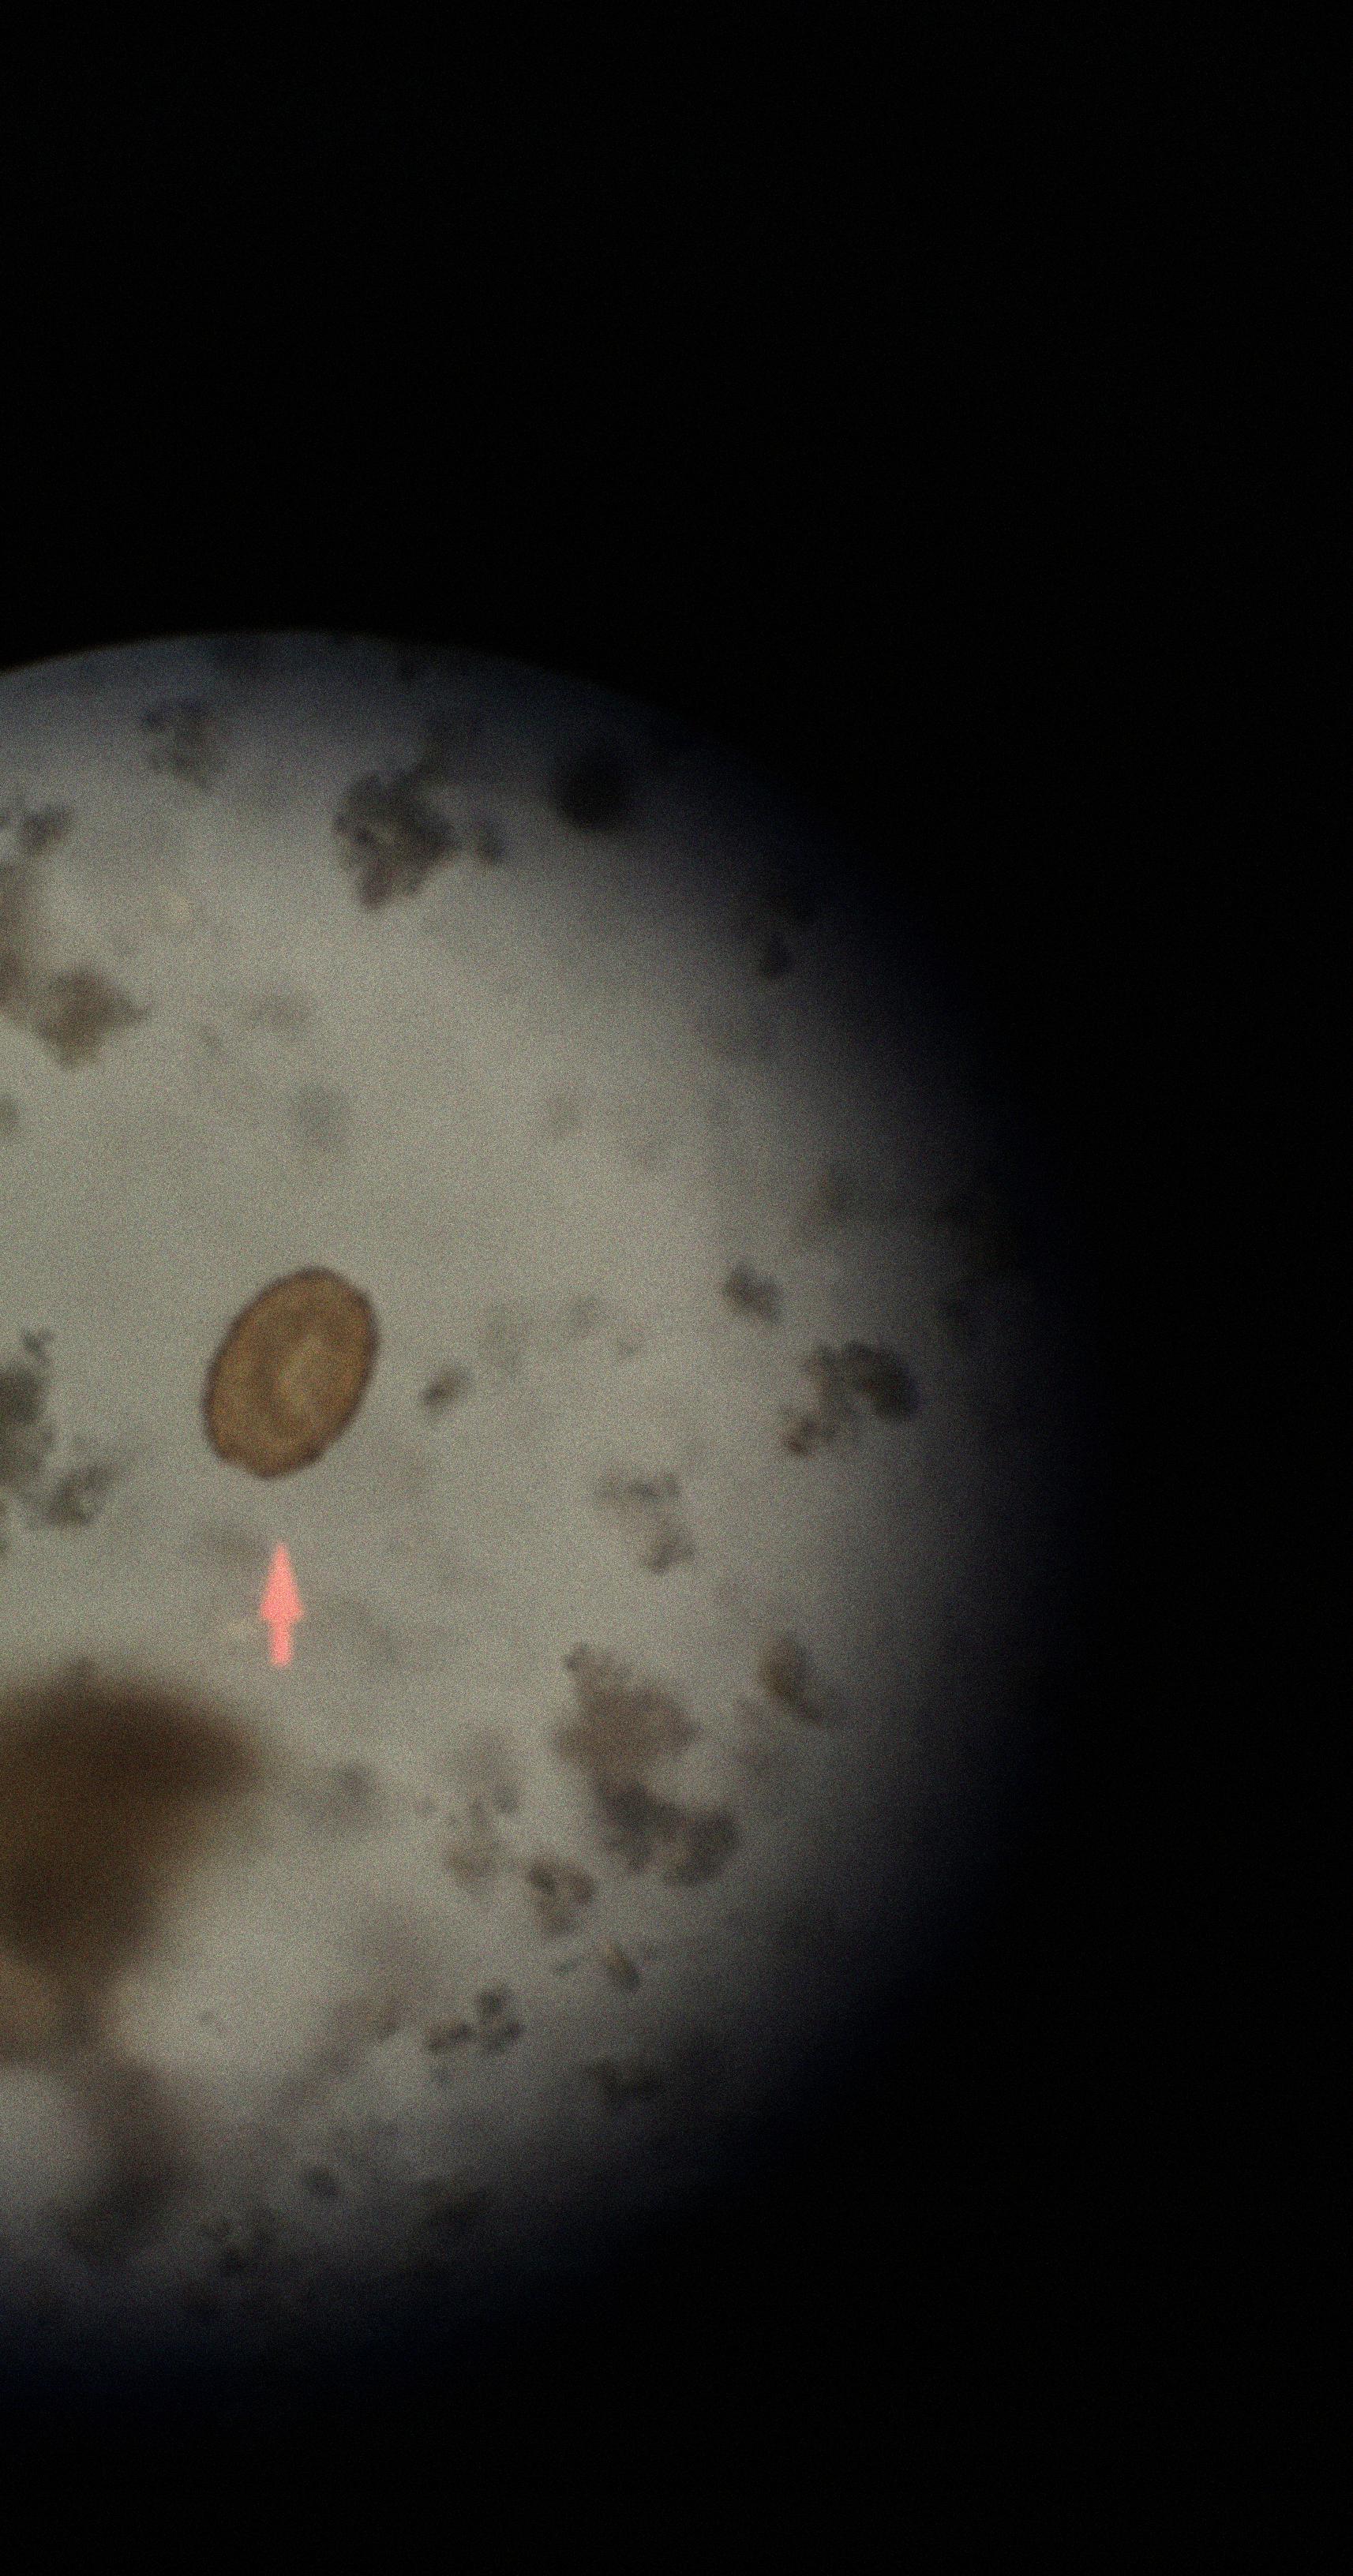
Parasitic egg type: Ascaris lumbricoides